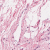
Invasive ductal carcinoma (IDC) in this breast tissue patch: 0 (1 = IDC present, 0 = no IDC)